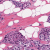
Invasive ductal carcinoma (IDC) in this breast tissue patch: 1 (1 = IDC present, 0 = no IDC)